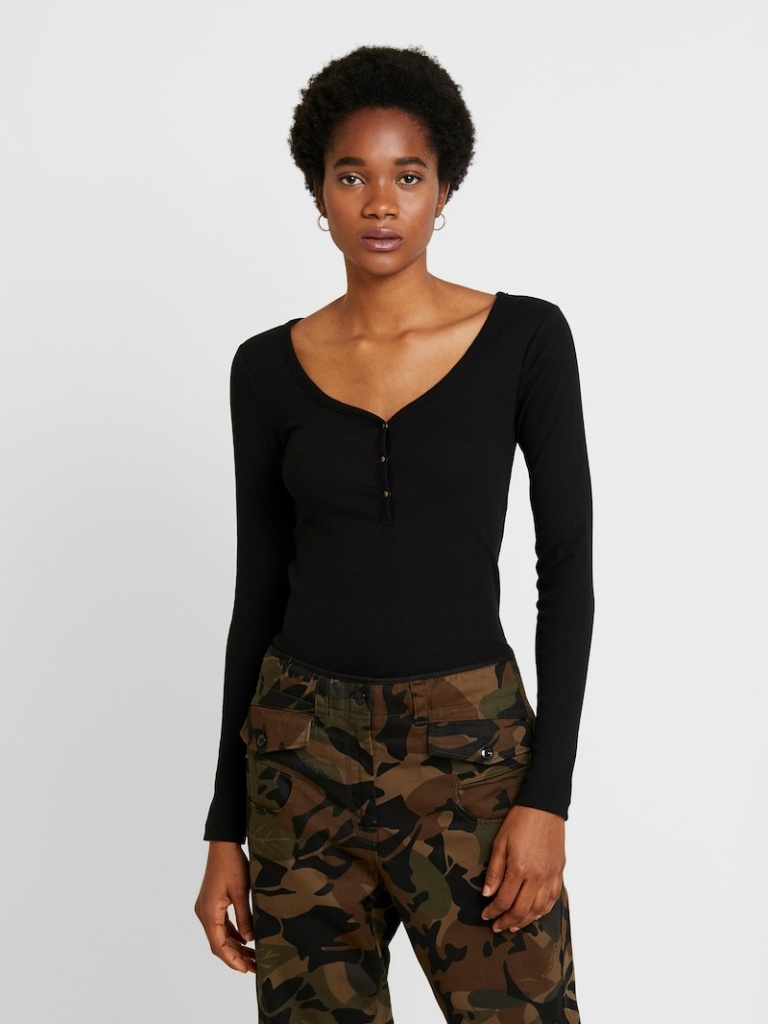
knit tight a long-sleeved with the sleeves down hip length Untucked v-neck sweater